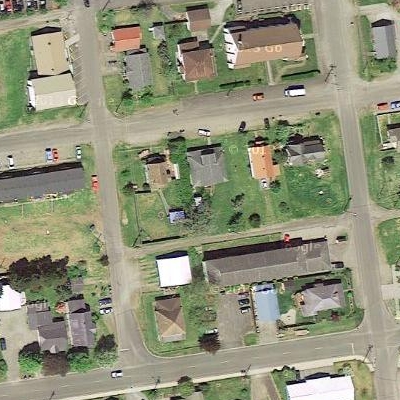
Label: Resident